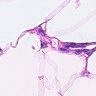
Metastatic tissue present: no